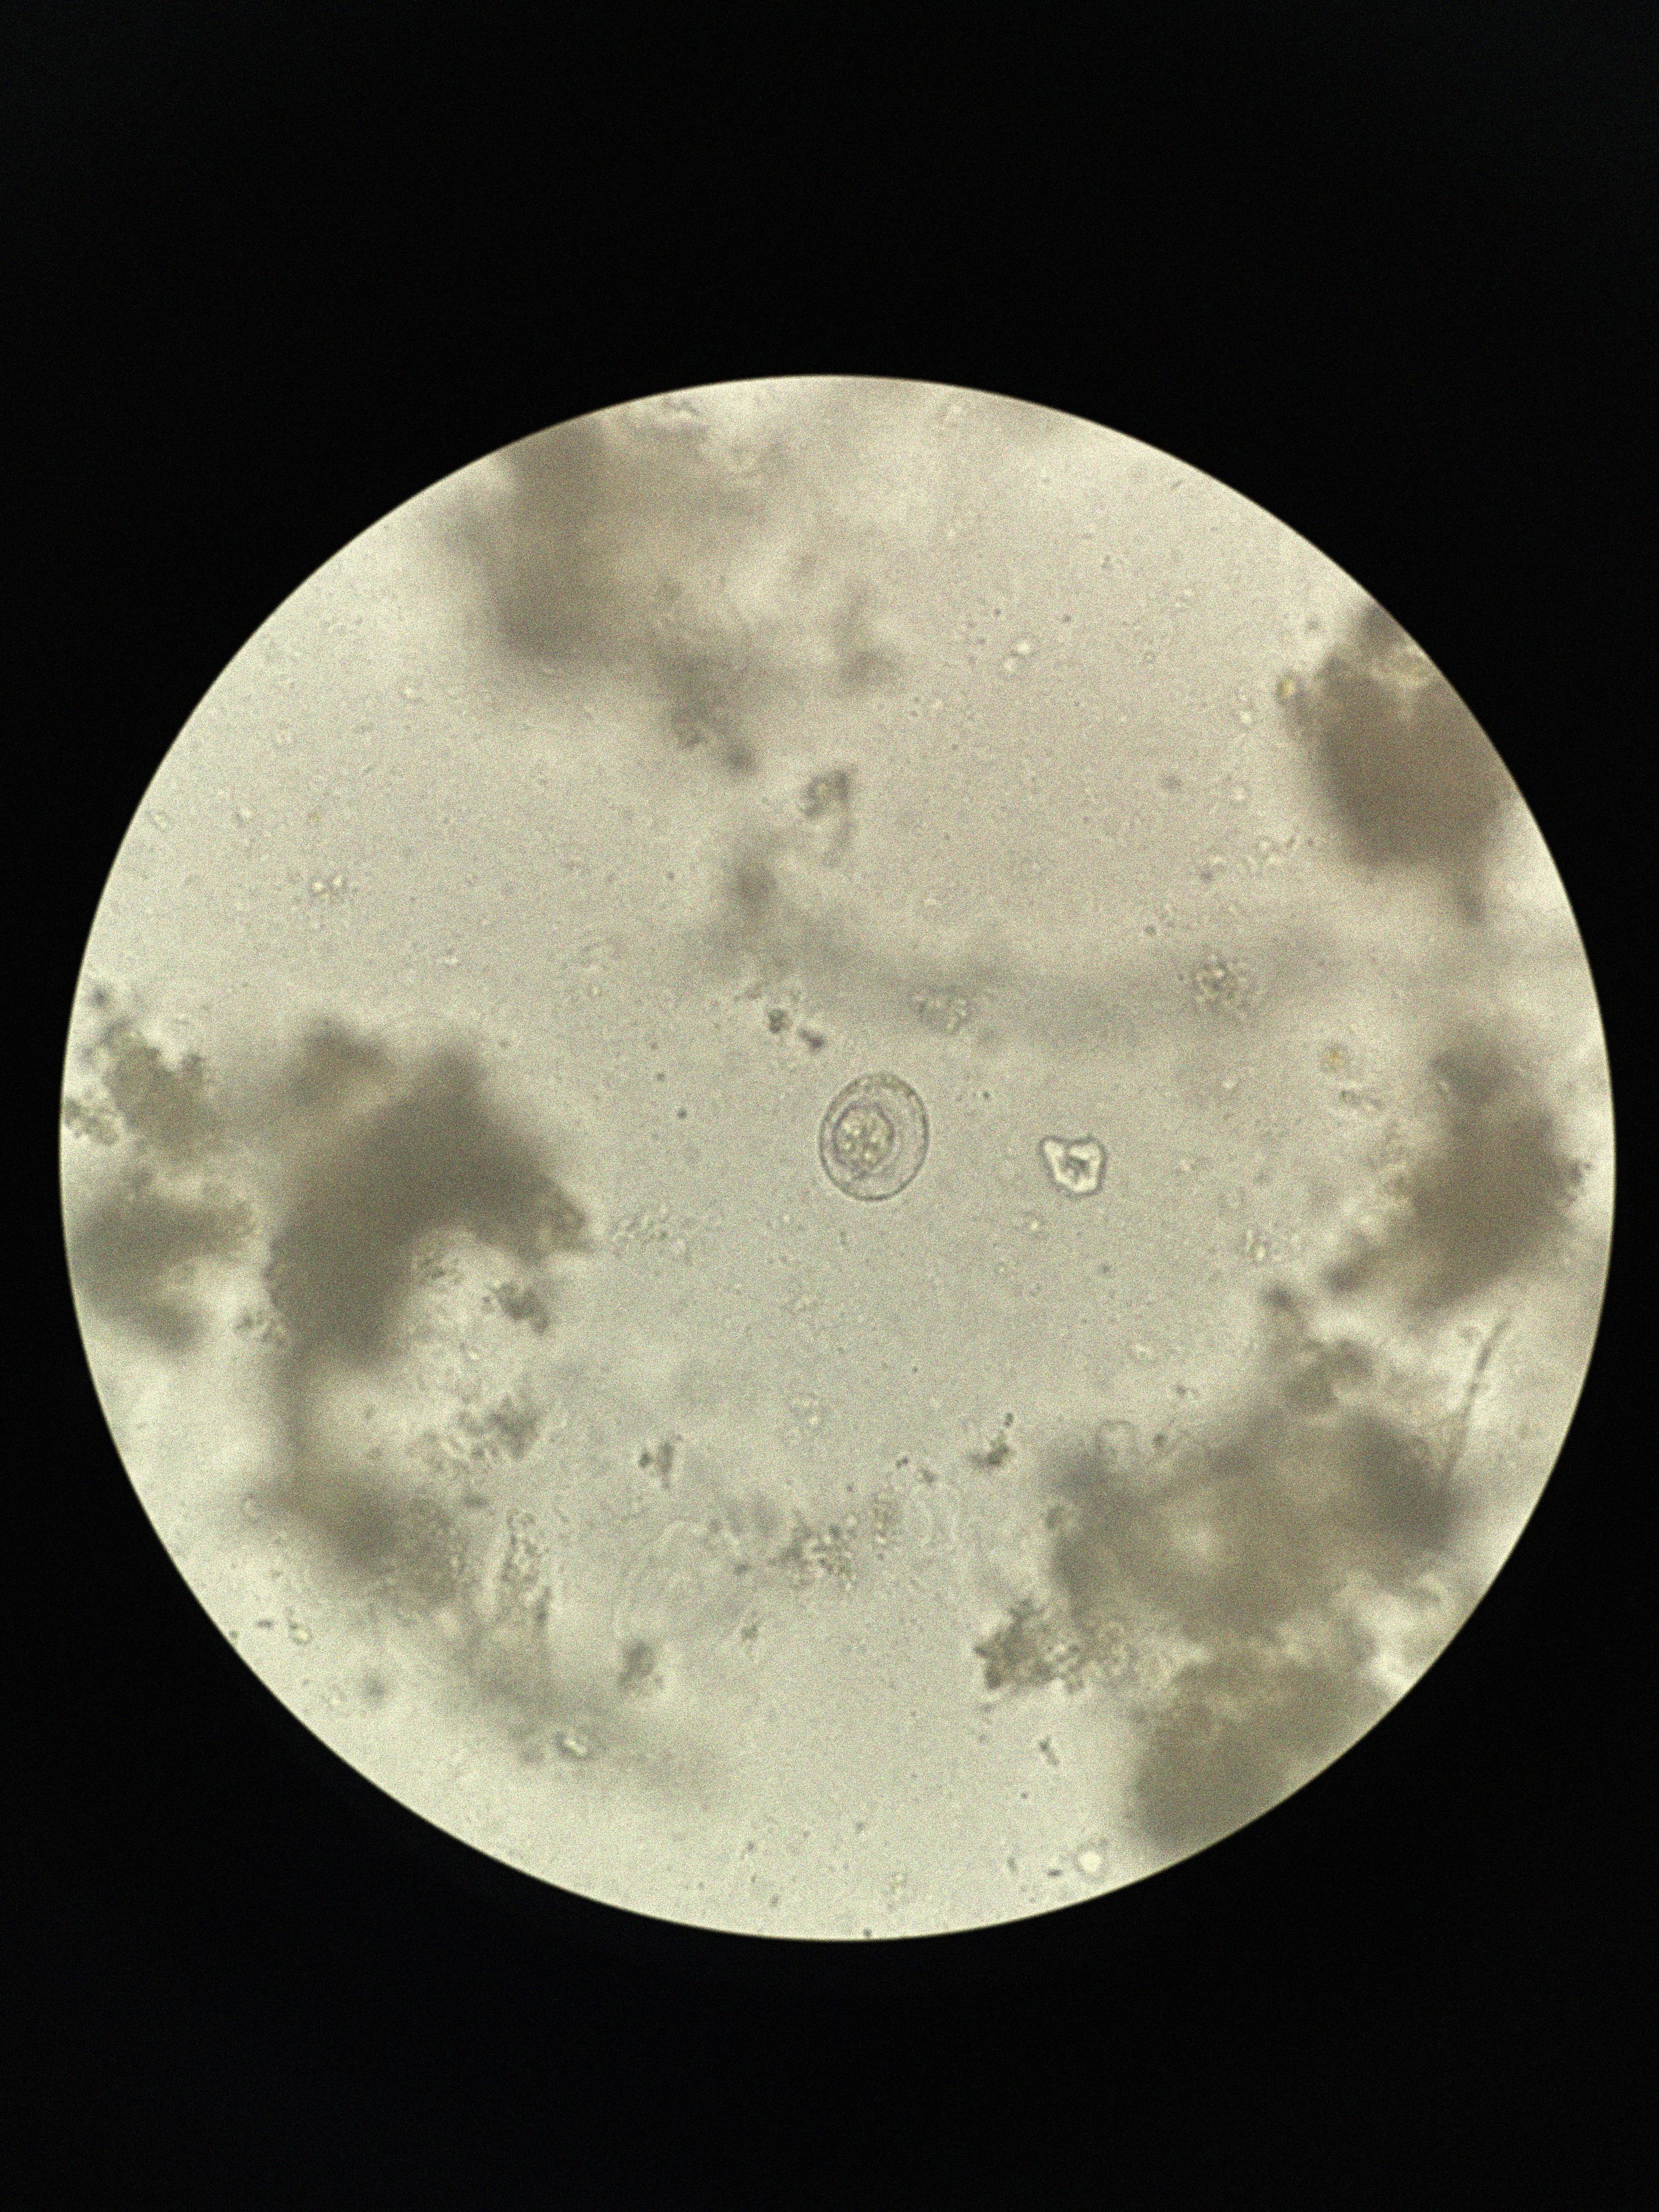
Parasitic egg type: Hymenolepis nana